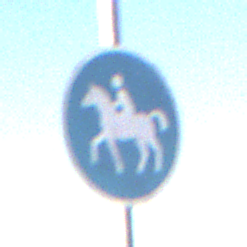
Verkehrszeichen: Reitweg
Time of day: SunriseSunset
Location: Outdoor (Nature)
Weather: PartlyCloudy
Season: NotSpecified
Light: Natural